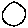
Label: circle